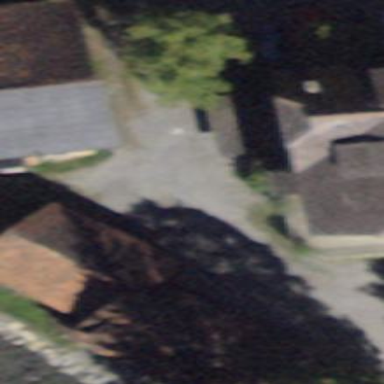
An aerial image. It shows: Garage.